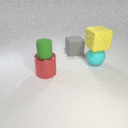
large yellow rubber cube behind small green rubber cylinder